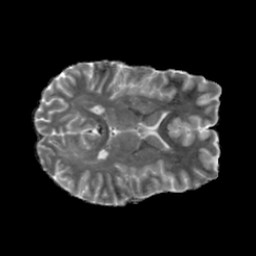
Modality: MD
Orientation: axial
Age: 26
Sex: female
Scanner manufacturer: siemens
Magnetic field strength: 6.98 T
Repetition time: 7.776 s
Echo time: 0.076 s